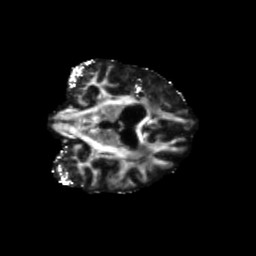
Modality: FA
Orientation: coronal
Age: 79
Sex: female
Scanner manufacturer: siemens
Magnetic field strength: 3 T
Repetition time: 5.47 s
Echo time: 0.0854 s